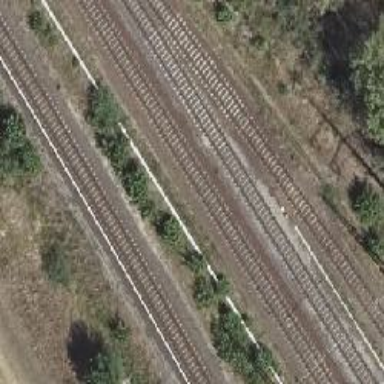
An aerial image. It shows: Railway track with contact line for electrification.